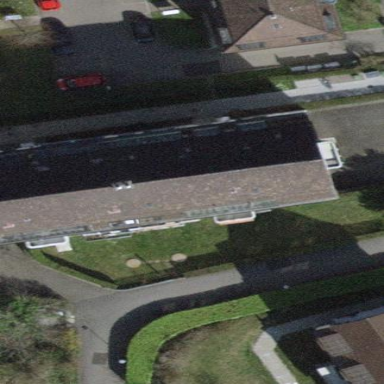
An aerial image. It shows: Apartments housed in building with gambrel roof.